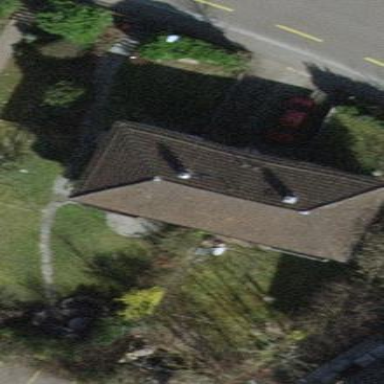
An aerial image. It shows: Building with hipped roof.